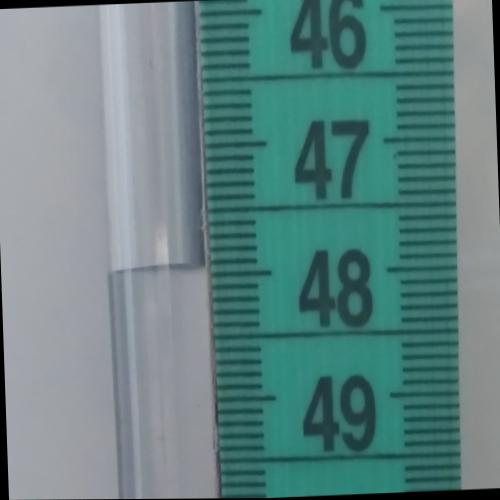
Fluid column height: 47.9 cm